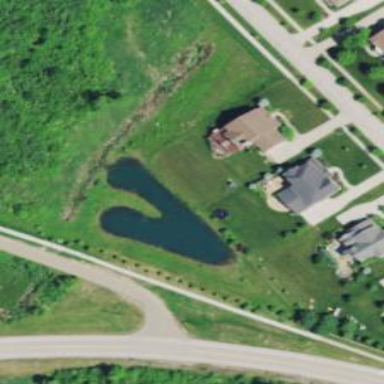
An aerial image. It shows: Pond with natural water.